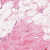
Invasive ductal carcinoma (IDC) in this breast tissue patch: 0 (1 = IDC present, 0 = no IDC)